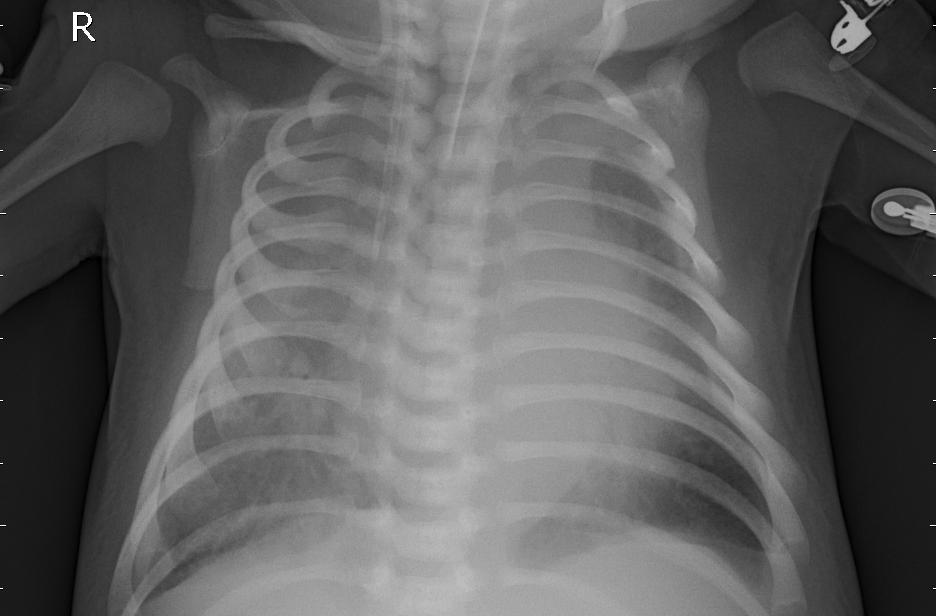
Diagnosis: PNEUMONIA